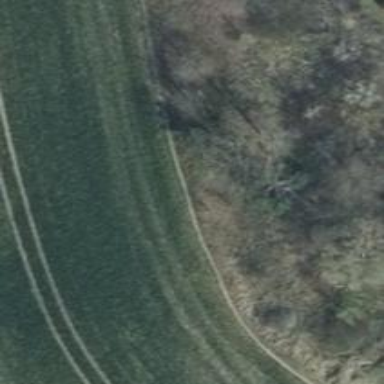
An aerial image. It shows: Path on the ground.